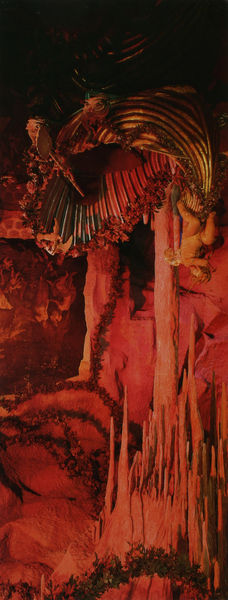
Titel: Venusgrotte
Künstler: August Dirigl
Standort: Graswangtal
Institution: Schloss Linderhof
Schlagwörter: berg, blau, felsen, feuer, grün, frau, licht, raum, schwarz, säule, rot, rock, spitze, stein, spiegel, figur, gold, kostüm, decke, höhle, boot, paddel, ruder, engel, putte, putto, ranken, schiff, bogen, fels, formen, beleuchtung, spitz, detail, schmal, verzierung, streifen, flammen, schluchten, orgel, hölle, teufel, sturz, grotte, muschel, kalk, bergwerk, tropfstein, tropfsteinhöhle, lamellen, steven, falschrum, stalagniten, stalagtiten, stalaktiten, stalakmiten, 1900, 2000, düsterrot, stalatite, rothölle